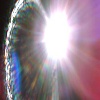
Label: sunburn